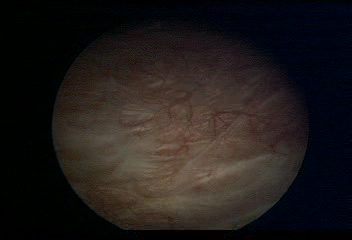
Modality: WLC
Class: Normal mucosa
Bladder cancer association: No